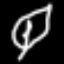
Label: leaf